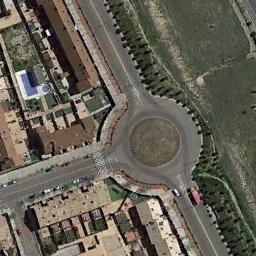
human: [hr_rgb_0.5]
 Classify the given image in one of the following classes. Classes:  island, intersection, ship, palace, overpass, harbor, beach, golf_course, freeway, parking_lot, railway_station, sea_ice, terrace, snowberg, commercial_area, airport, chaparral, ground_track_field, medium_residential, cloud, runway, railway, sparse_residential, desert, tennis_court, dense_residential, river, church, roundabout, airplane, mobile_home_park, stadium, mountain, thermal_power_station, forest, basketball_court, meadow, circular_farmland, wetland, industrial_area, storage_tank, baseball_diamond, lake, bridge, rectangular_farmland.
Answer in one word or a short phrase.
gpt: roundabout